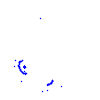
Particle: kaon